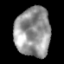
Tissue: lung
Cell type: Others
Senescence score: 0.2242
Nuclear area (px): 1714
Mean DAPI intensity: 149.628